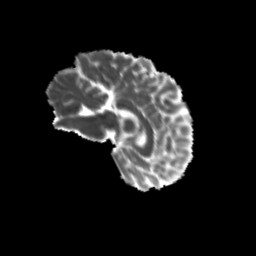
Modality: MD
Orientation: sagittal
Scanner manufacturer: siemens
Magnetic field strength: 3 T
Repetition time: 9.2 s
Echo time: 0.084 s